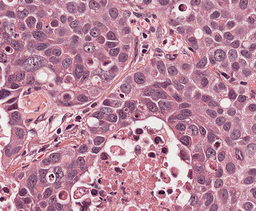
Tumor epithelial tissue: yes
Tumor-associated stroma tissue: yes
Normal tissue: no